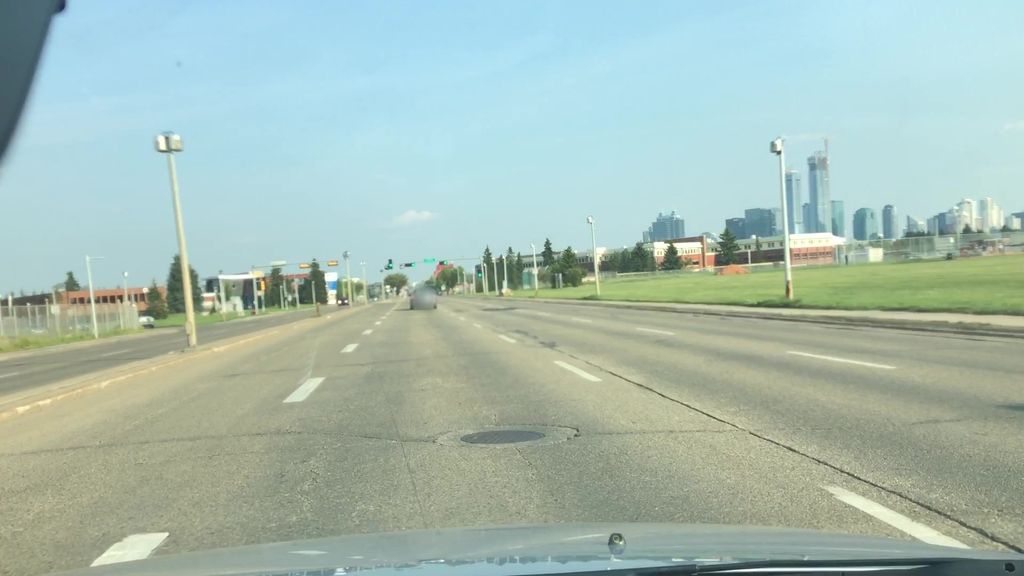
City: edmonton